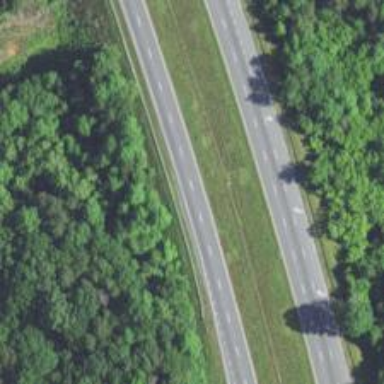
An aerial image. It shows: Asphalt motorway.